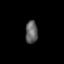
Tissue: skin
Cell type: Epithelial cells
Senescence score: 0.2393
Nuclear area (px): 271
Mean DAPI intensity: 99.155